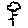
Label: tree